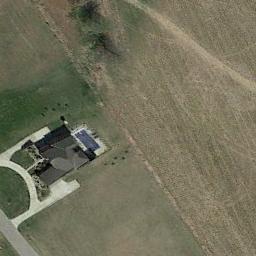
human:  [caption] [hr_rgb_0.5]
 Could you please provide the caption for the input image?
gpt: There are several houses among the lush woods .

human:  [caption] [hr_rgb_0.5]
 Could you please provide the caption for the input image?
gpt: There is a road next to the sparse residential .

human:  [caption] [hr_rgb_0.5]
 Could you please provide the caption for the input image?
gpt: In a sparse residential area there is a gray house surrounded by open spaces .

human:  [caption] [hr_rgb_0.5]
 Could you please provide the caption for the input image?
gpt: The sparse residential is on the grass next to the bare land and a road .

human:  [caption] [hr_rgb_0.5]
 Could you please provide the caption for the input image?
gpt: A sparse residential area with a black building on the green meadow .